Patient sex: F
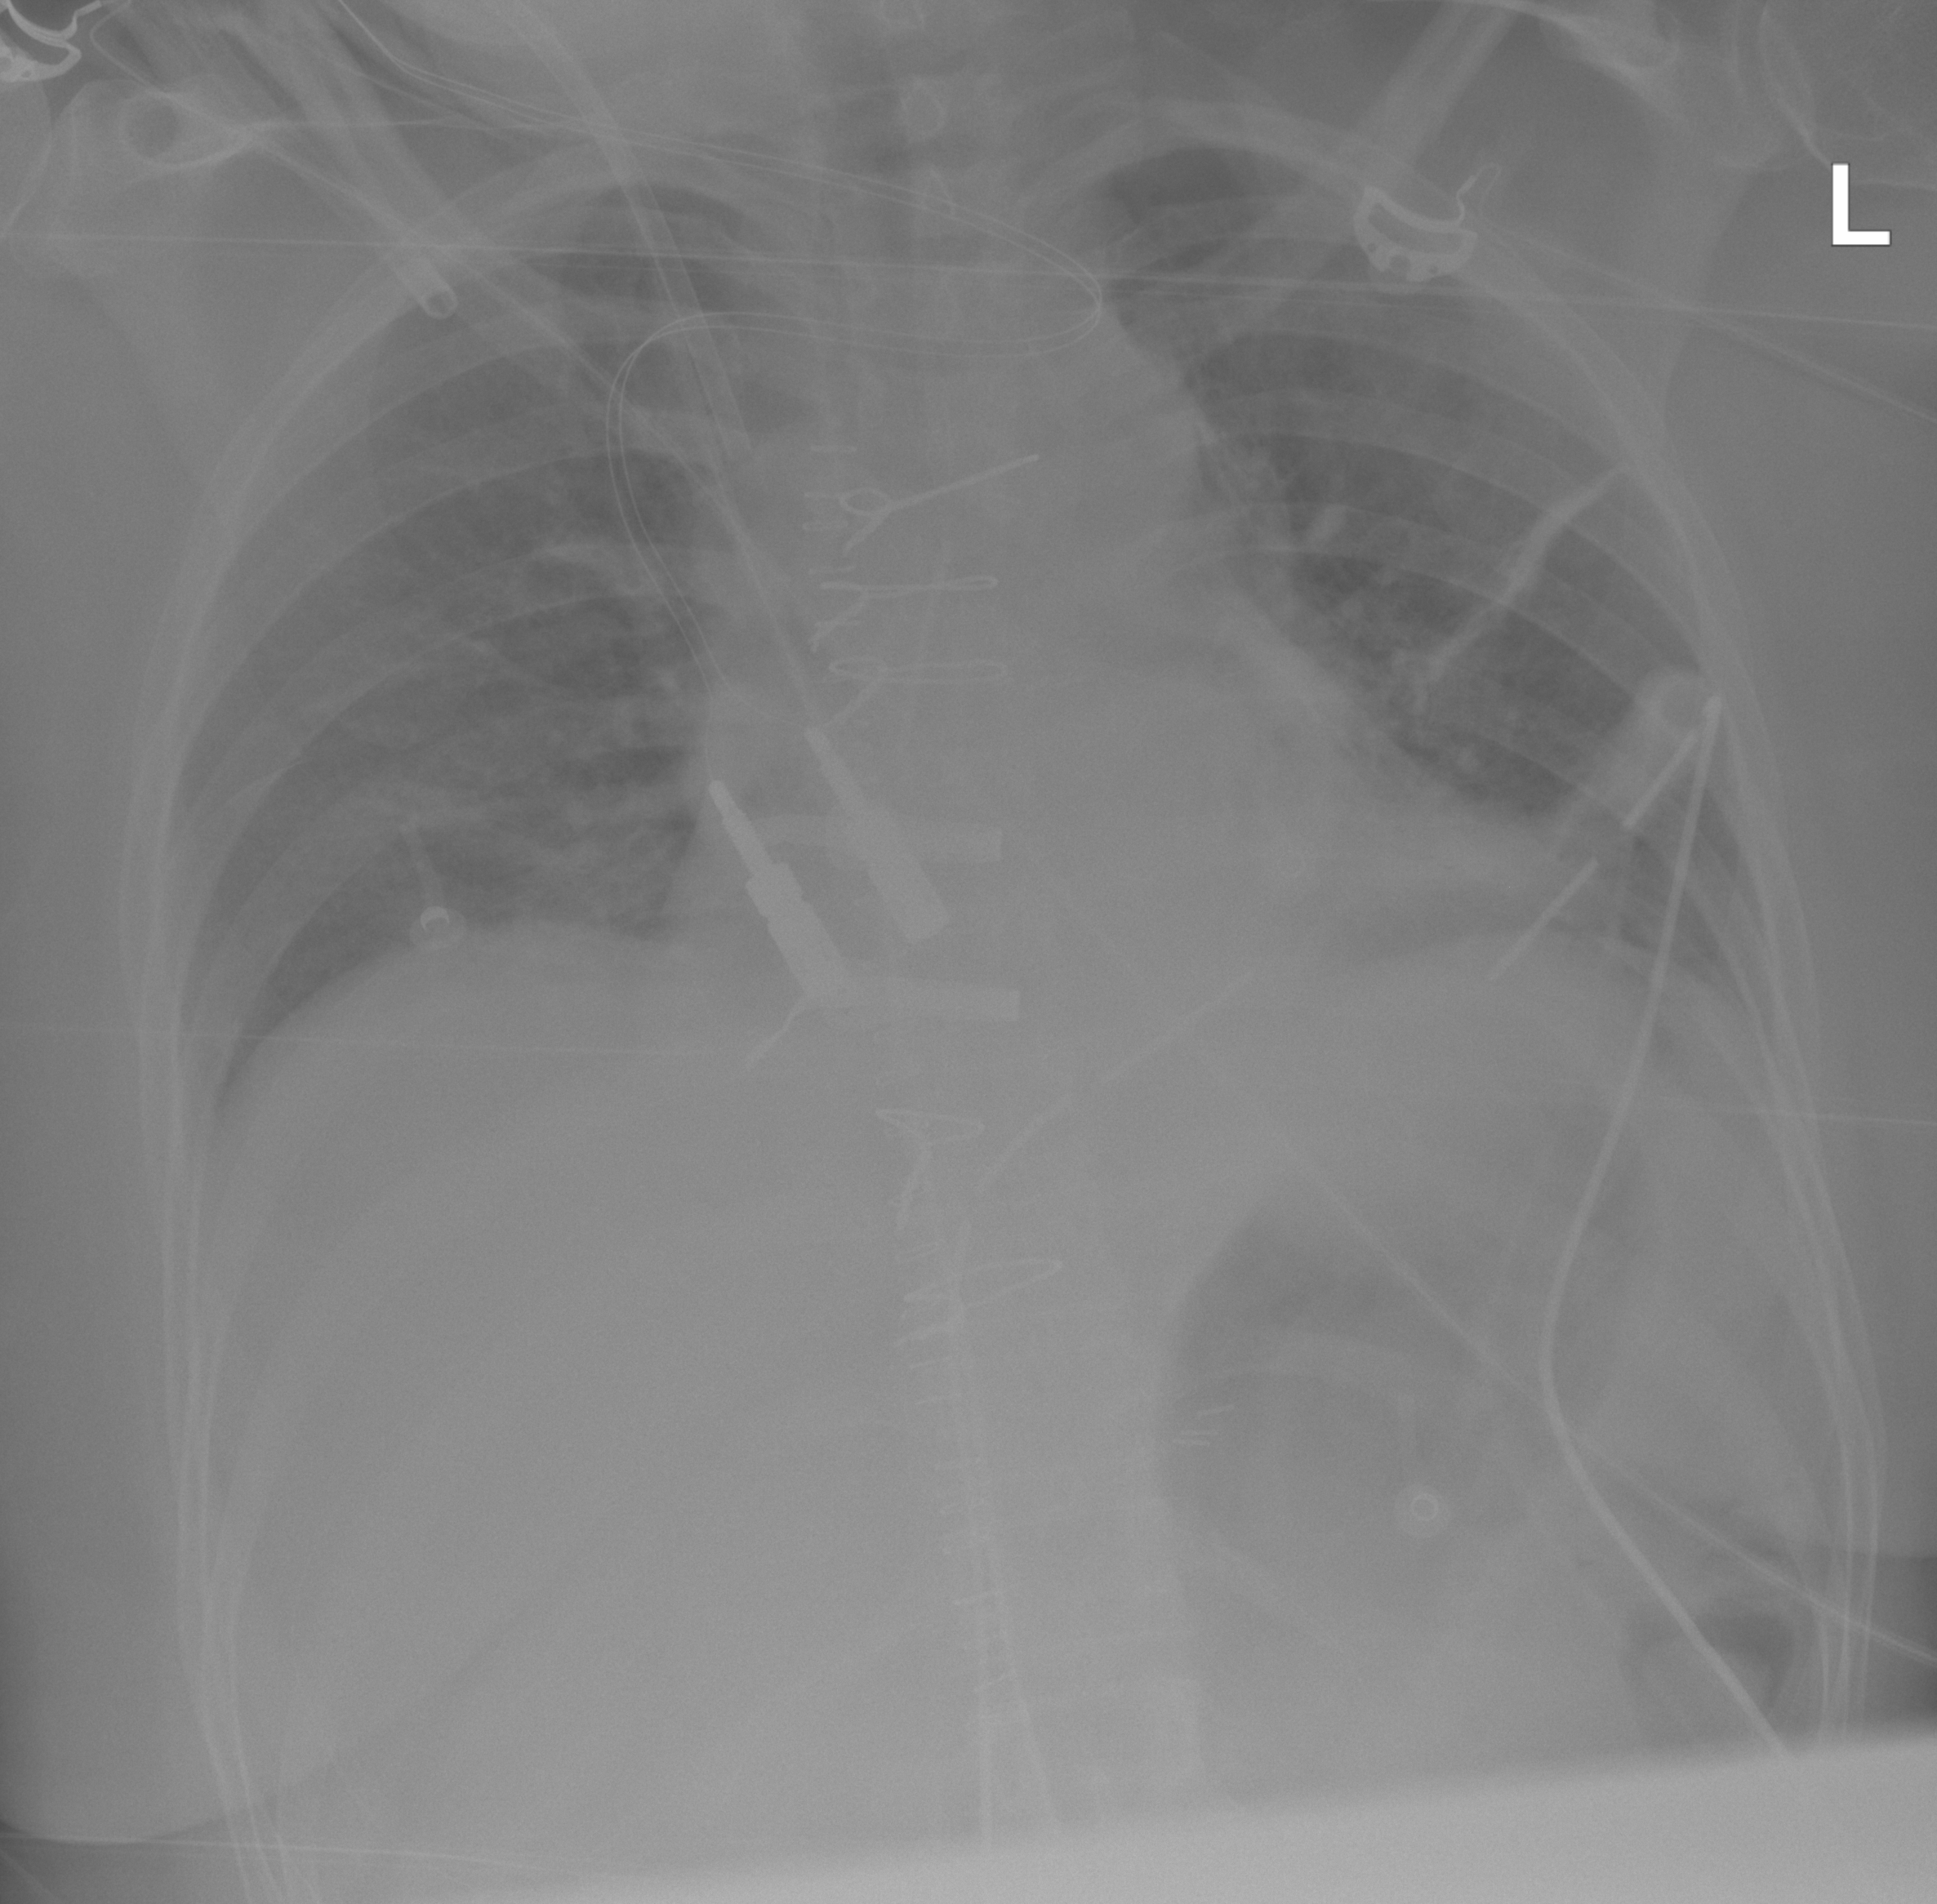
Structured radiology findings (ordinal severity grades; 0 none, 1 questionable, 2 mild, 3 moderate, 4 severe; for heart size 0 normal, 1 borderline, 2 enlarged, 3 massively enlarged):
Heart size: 2
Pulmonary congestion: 0
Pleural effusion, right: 0
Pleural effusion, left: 0
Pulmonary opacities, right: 0
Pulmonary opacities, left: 0
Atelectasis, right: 0
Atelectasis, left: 2